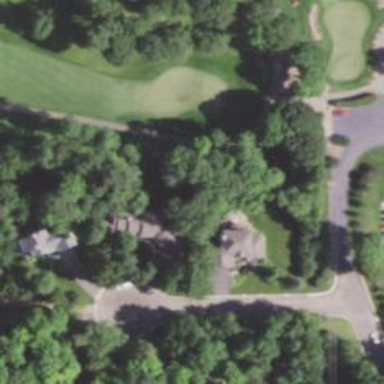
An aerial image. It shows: Path for both road and golf.